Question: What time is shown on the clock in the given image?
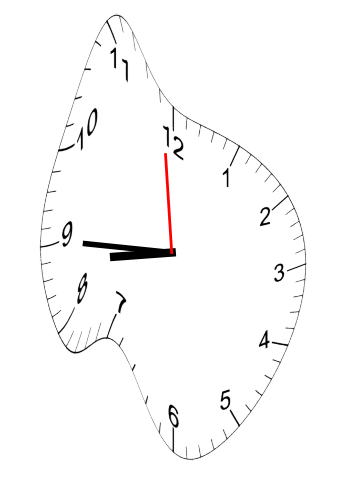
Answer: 08:44:59